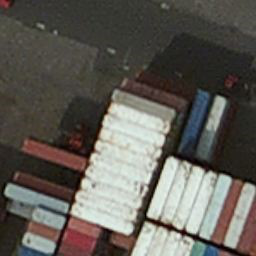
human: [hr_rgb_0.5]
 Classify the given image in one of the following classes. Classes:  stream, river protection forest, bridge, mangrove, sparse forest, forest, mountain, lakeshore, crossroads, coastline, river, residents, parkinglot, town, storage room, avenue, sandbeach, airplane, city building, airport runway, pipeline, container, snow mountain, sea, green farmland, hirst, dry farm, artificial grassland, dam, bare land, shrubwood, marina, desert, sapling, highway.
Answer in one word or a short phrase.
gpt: container